Question: Sorry if the title is confusing, not sure how to phrase this. Basically I want to write a formula which takes a date from a cell specified by the user (myDate) and the address of a starting cell (FirstCell) and based on that:
1. Sets a range (myArea) which starts from the specified cell and extends for a number of cells equal to the number of days in the month and year of the date we selected (numDays).
2. Counts cells in that range that do not have a blank interior (there is no conditional formatting in the sheet) and returns that number.
For example let's say I have the date 1/4/2022 and April in 2022 has 5 days but my table has 6 columns. I want to define a range based on the length of this specific month so that the number of cells which do not have a blank interior is equal to 1 and not 2. And I want this to be reproducible for different months.

The 2nd point is done and works with a simple user-specified range, the 1st point is the one giving me trouble because I don't want it to return anything in the sheet. The specific issue is setting numDays but there may be other errors I didn't catch - basically I tried to transplant the excel function solution to counting this into VBA but I'm pretty sure I'm getting the syntax wrong and/or this is not doable. Couldn't find anything that would answer my question on here, when I try to use the function it returns #VALUE! in the spreadsheet.
'''
Function SPECIALDAYS (FirstCell as Range, myDate as Date)
Dim myCell as Range
Dim myArea as Range
Dim numDays as Integer
numDays = Application.Evaluate("Day(Eomonth(" & myDate & ",0))")
Set myArea = Range(FirstCell, FirstCell.Offset(0, numDays-1))
For Each myCell In myArea
If myCell.Interior.ColorIndex <> -4142 Then
SPECIALDAYS=SPECIALDAYS+1
End If
Next myCell
End Function
'''
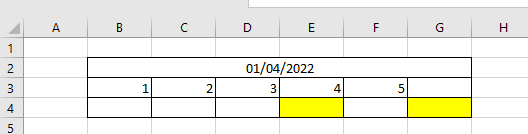
Answer: Instead of using 'Evaluate' and formula use a pure VBA solution with 'WorksheetFunctions':
'''
numDays = Day(Application.WorksheetFunction.EoMonth(Date, 0))
'''
See <URL>.